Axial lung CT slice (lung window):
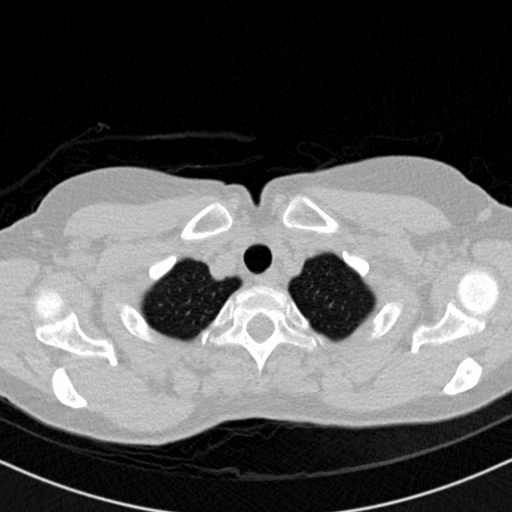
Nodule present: no